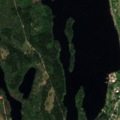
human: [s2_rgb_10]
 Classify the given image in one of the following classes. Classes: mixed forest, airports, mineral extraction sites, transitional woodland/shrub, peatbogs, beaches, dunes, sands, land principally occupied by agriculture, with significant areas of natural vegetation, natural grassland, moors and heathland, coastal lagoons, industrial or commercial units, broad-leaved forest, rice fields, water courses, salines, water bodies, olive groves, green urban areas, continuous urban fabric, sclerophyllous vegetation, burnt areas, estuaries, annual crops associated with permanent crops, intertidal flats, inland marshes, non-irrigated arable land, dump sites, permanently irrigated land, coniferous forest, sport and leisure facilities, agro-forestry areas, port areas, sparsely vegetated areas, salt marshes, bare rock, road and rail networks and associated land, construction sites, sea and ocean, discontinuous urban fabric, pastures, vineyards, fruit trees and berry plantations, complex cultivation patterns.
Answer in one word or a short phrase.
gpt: discontinuous urban fabric, land principally occupied by agriculture, with significant areas of natural vegetation, broad-leaved forest, coniferous forest, mixed forest, water bodies